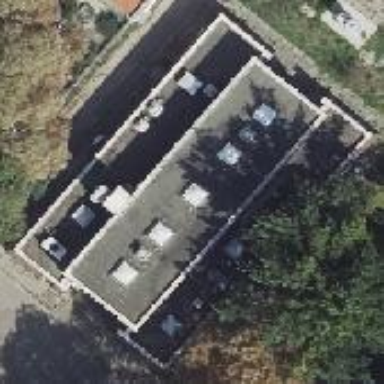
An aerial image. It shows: Pumping station building used for service purposes.